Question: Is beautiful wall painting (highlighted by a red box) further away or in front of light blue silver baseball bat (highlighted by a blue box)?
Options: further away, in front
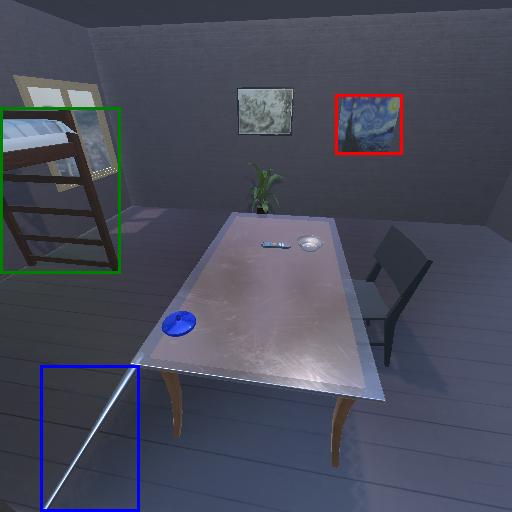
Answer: further away